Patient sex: M
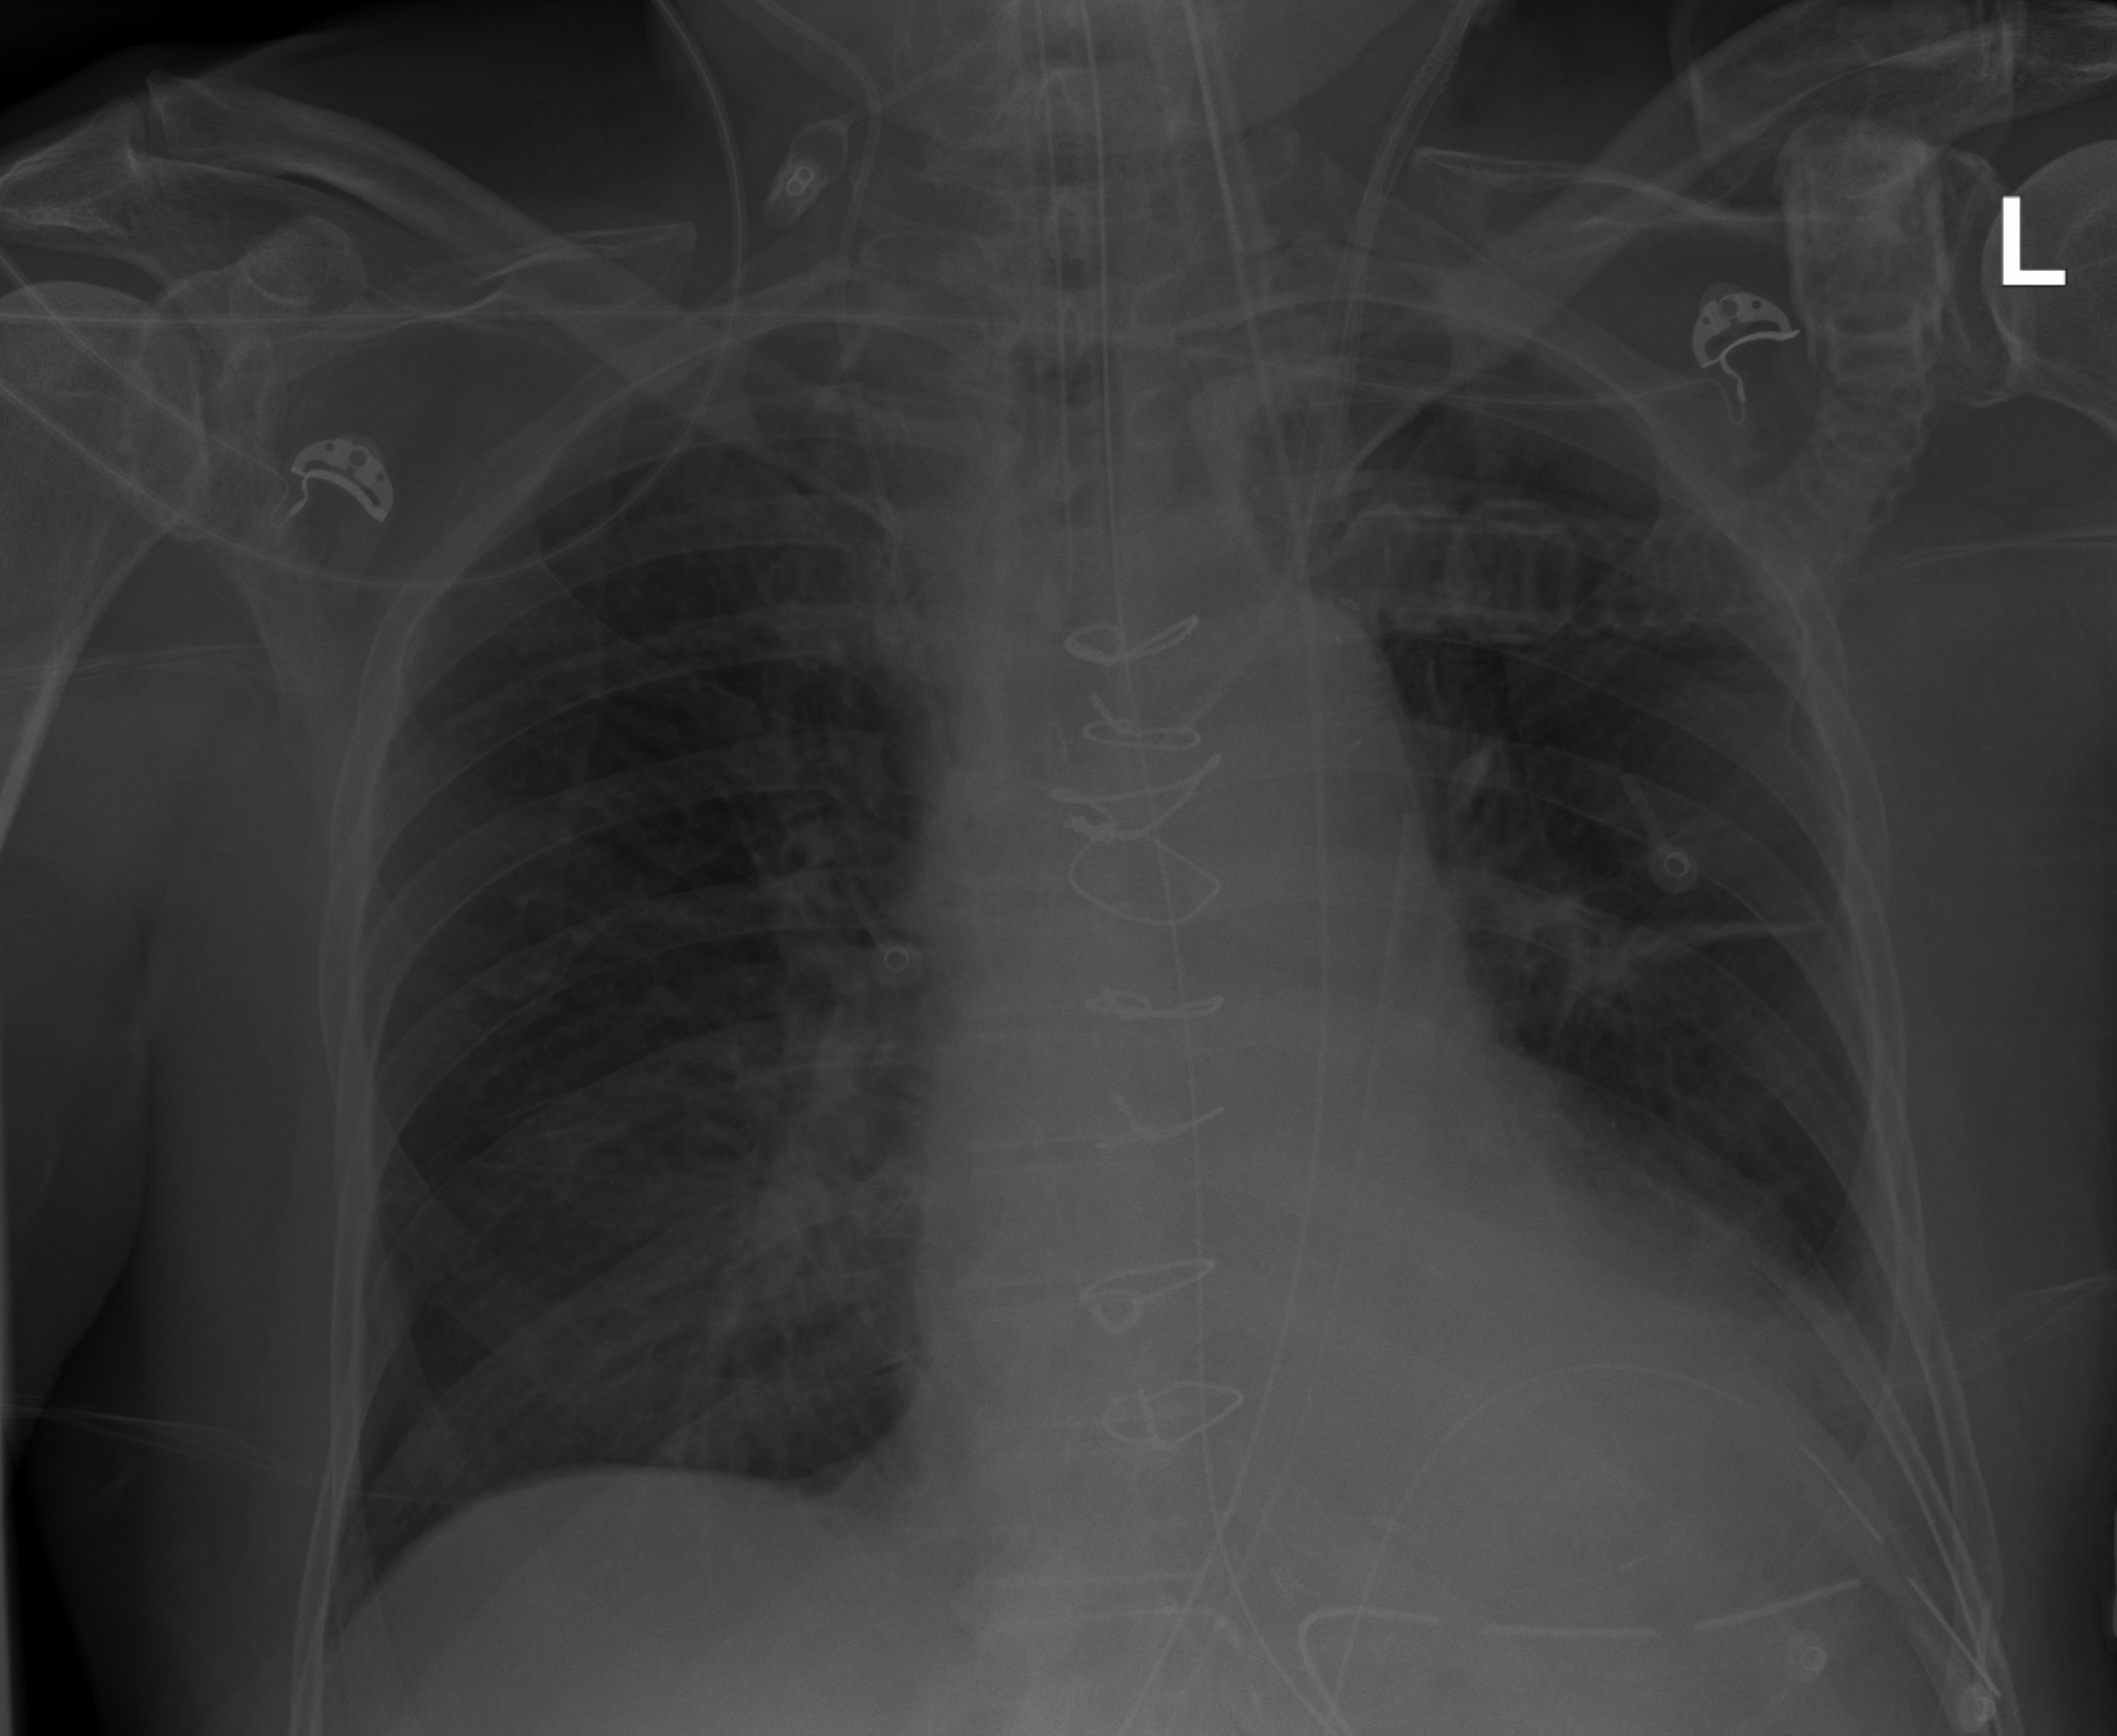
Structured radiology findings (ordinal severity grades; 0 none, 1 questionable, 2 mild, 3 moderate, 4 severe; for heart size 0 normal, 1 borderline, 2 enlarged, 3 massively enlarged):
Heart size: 1
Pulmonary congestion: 2
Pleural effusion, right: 0
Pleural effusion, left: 2
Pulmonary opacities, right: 0
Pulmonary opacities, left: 2
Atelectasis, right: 0
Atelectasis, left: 2